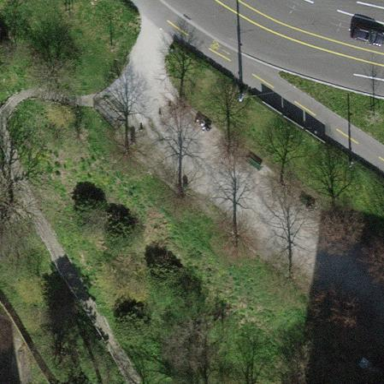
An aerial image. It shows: Lovely park for leisure and relaxation.